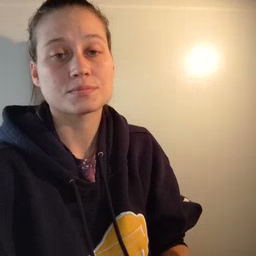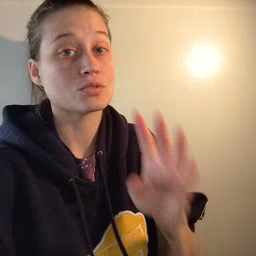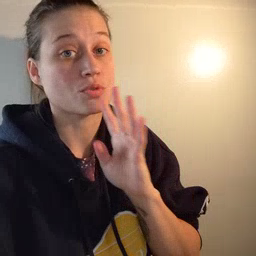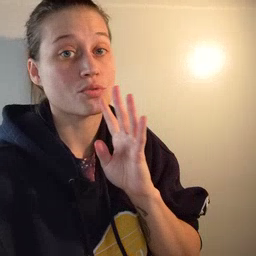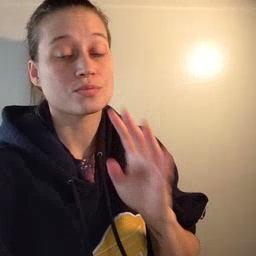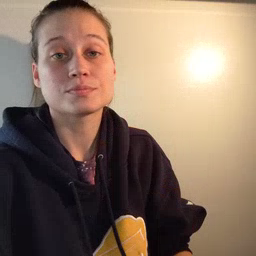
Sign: talk